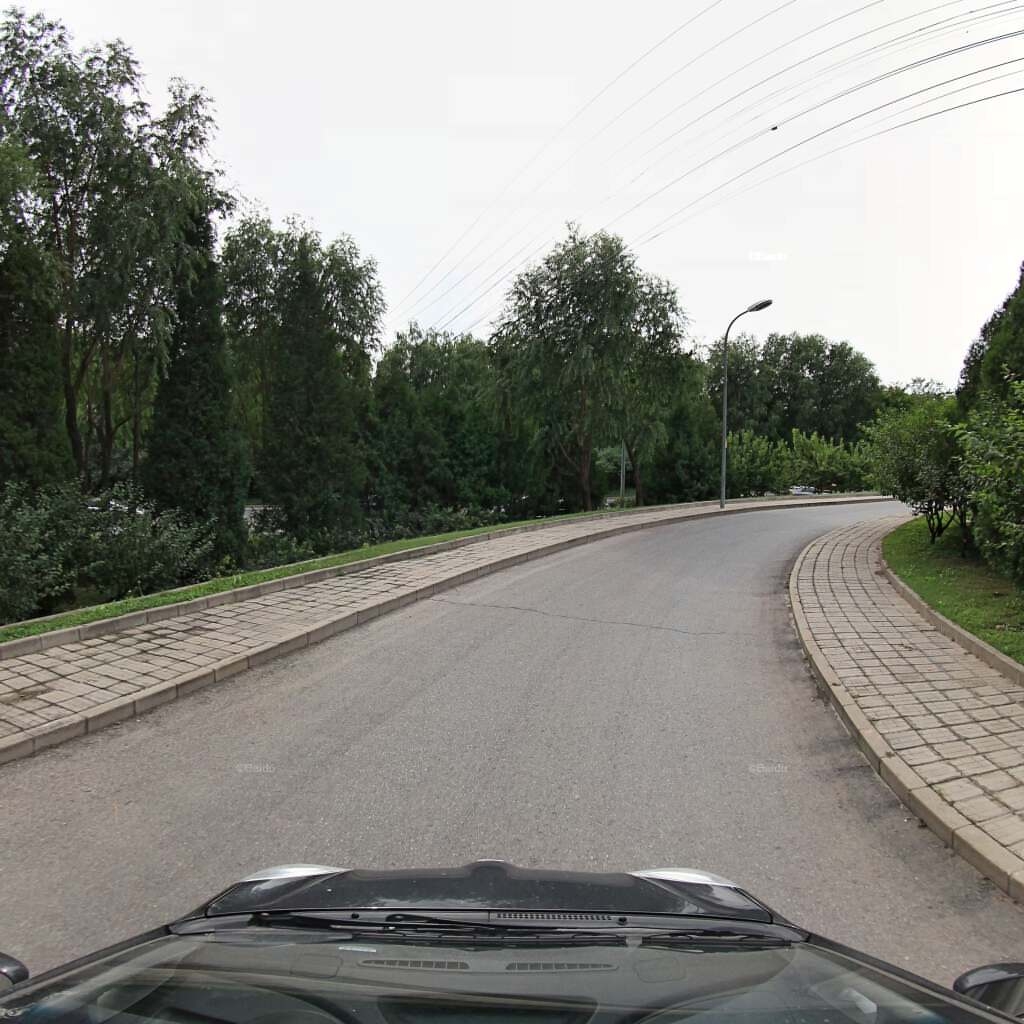
Region: Haidian
Road damage annotations: transverse crack